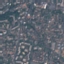
Land use / land cover class: Residential